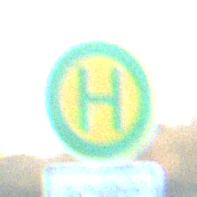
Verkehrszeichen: Haltestelle
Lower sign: ZeitangabenMitBeschraenkungAufWochentage5
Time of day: SunriseSunset
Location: Outdoor (RoadRail)
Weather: PartlyCloudy
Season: NotSpecified
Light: Natural